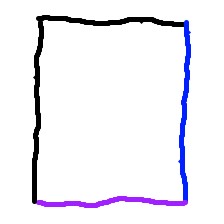
Shape: rectangle